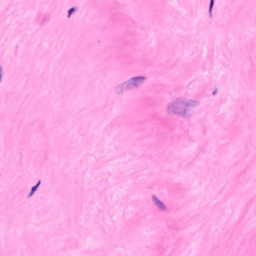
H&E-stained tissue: Breast